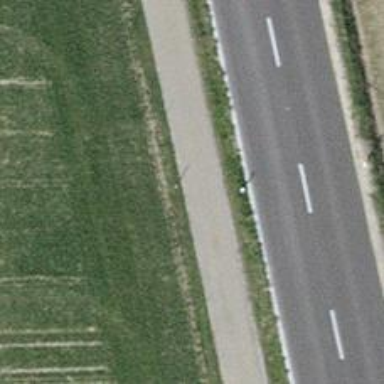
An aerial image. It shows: Asphalt cycleway.